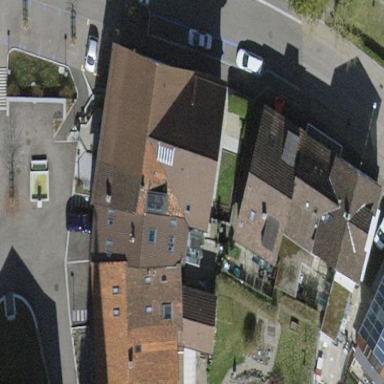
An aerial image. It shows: Gabled roof house.